Question: Well the thing is I'm working on a 'IDateEditor' interface implementation from <URL> method is not public but protected. The situation is illustrated below:
'''
public class DateFormattedTextField implements IDateEditor {
private JFormattedTextField editor;
private DateUtil dateUtil;
...
@Override
public void setDate(Date date) {
Date oldDate = (Date)editor.getValue();
if(dateUtil.checkDate(date)){
editor.setValue(date);
editor.firePropertyChange("date", oldDate, date); // <-- error here
}
}
}
'''
As you can see I'm not able to fire a property change because of this method being protected. Of course if I make my class extending from <URL> instead of using a simple variable I could easily get rid of this problem.
'''
public class DateFormattedTextField extends JFormattedTextField implements IDateEditor {
private DateUtil dateUtil;
...
@Override
public void setDate(Date date) {
Date oldDate = (Date)getValue();
if(dateUtil.checkDate(date)){
setValue(date);
firePropertyChange("date", oldDate, date); // <-- No problem here
}
}
}
'''
But that's not what I'm asking. I would like to know:
I know it should be some design matter but I can't figure out why is that, especially considering that most of methods to fire property change events are public:

Maybe most experienced developers can shed some light on this. Thanks in advance.
### Addendum:
Here is my code so far. Feel free to use/modify/play-with it.
'''
public class DateFormattedTextField implements IDateEditor {
private JFormattedTextField editor;
private DateUtil dateUtil;
private DateFormat dateFormat;
private String dateFormatString;
public DateFormattedTextField(){
dateFormat = DateFormat.getDateInstance(DateFormat.MEDIUM);
editor = new JFormattedTextField(dateFormat);
editor.setColumns(10);
editor.setFocusLostBehavior(JFormattedTextField.COMMIT_OR_REVERT);
dateUtil = new DateUtil();
}
@Override
public Date getDate() {
return (Date)editor.getValue();
}
@Override
public void setDate(Date date) {
Date oldDate = (Date)editor.getValue();
if(dateUtil.checkDate(date)){
editor.setValue(date);
editor.firePropertyChange("date", oldDate, date); // <-- error here
}
}
@Override
public void setDateFormatString(String dateFormatString) {
this.dateFormatString = dateFormatString;
}
@Override
public String getDateFormatString() {
return this.dateFormatString;
}
@Override
public void setSelectableDateRange(Date min, Date max) {
dateUtil.setSelectableDateRange(min, max);
}
@Override
public Date getMaxSelectableDate() {
return dateUtil.getMaxSelectableDate();
}
@Override
public Date getMinSelectableDate() {
return dateUtil.getMinSelectableDate();
}
@Override
public void setMaxSelectableDate(Date max) {
dateUtil.setMaxSelectableDate(max);
}
@Override
public void setMinSelectableDate(Date min) {
dateUtil.setMinSelectableDate(min);
}
@Override
public JComponent getUiComponent() {
return editor;
}
@Override
public void setLocale(Locale locale) {
editor.setLocale(locale); // to be reviewed
}
@Override
public void setEnabled(boolean enabled) {
editor.setEnabled(enabled);
}
@Override
public void addPropertyChangeListener(PropertyChangeListener listener) {
editor.addPropertyChangeListener(listener);
}
@Override
public void addPropertyChangeListener(String propertyName, PropertyChangeListener listener) {
editor.addPropertyChangeListener(propertyName, listener);
}
@Override
public void removePropertyChangeListener(PropertyChangeListener listener) {
editor.removePropertyChangeListener(listener);
}
@Override
public void removePropertyChangeListener(String propertyName, PropertyChangeListener listener) {
editor.removePropertyChangeListener(propertyName, listener);
}
}
'''
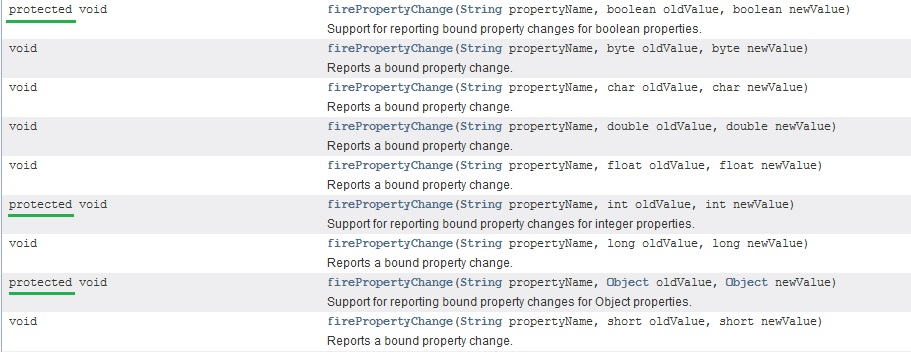
Answer: Change notification is the inherent responsibility of any observable (in general and a java bean in particular): it would violate its contract if it wouldn't fire a PropertyChangeEvent when any of its bound properties is changed. That being the case, no other party ever needs to use the fireXX methods.
So it simply doesn't make any sense to have a scope wider than protected. If you feel like needing it, you are doing something wrong.